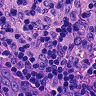
Metastatic tissue present: no